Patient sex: M
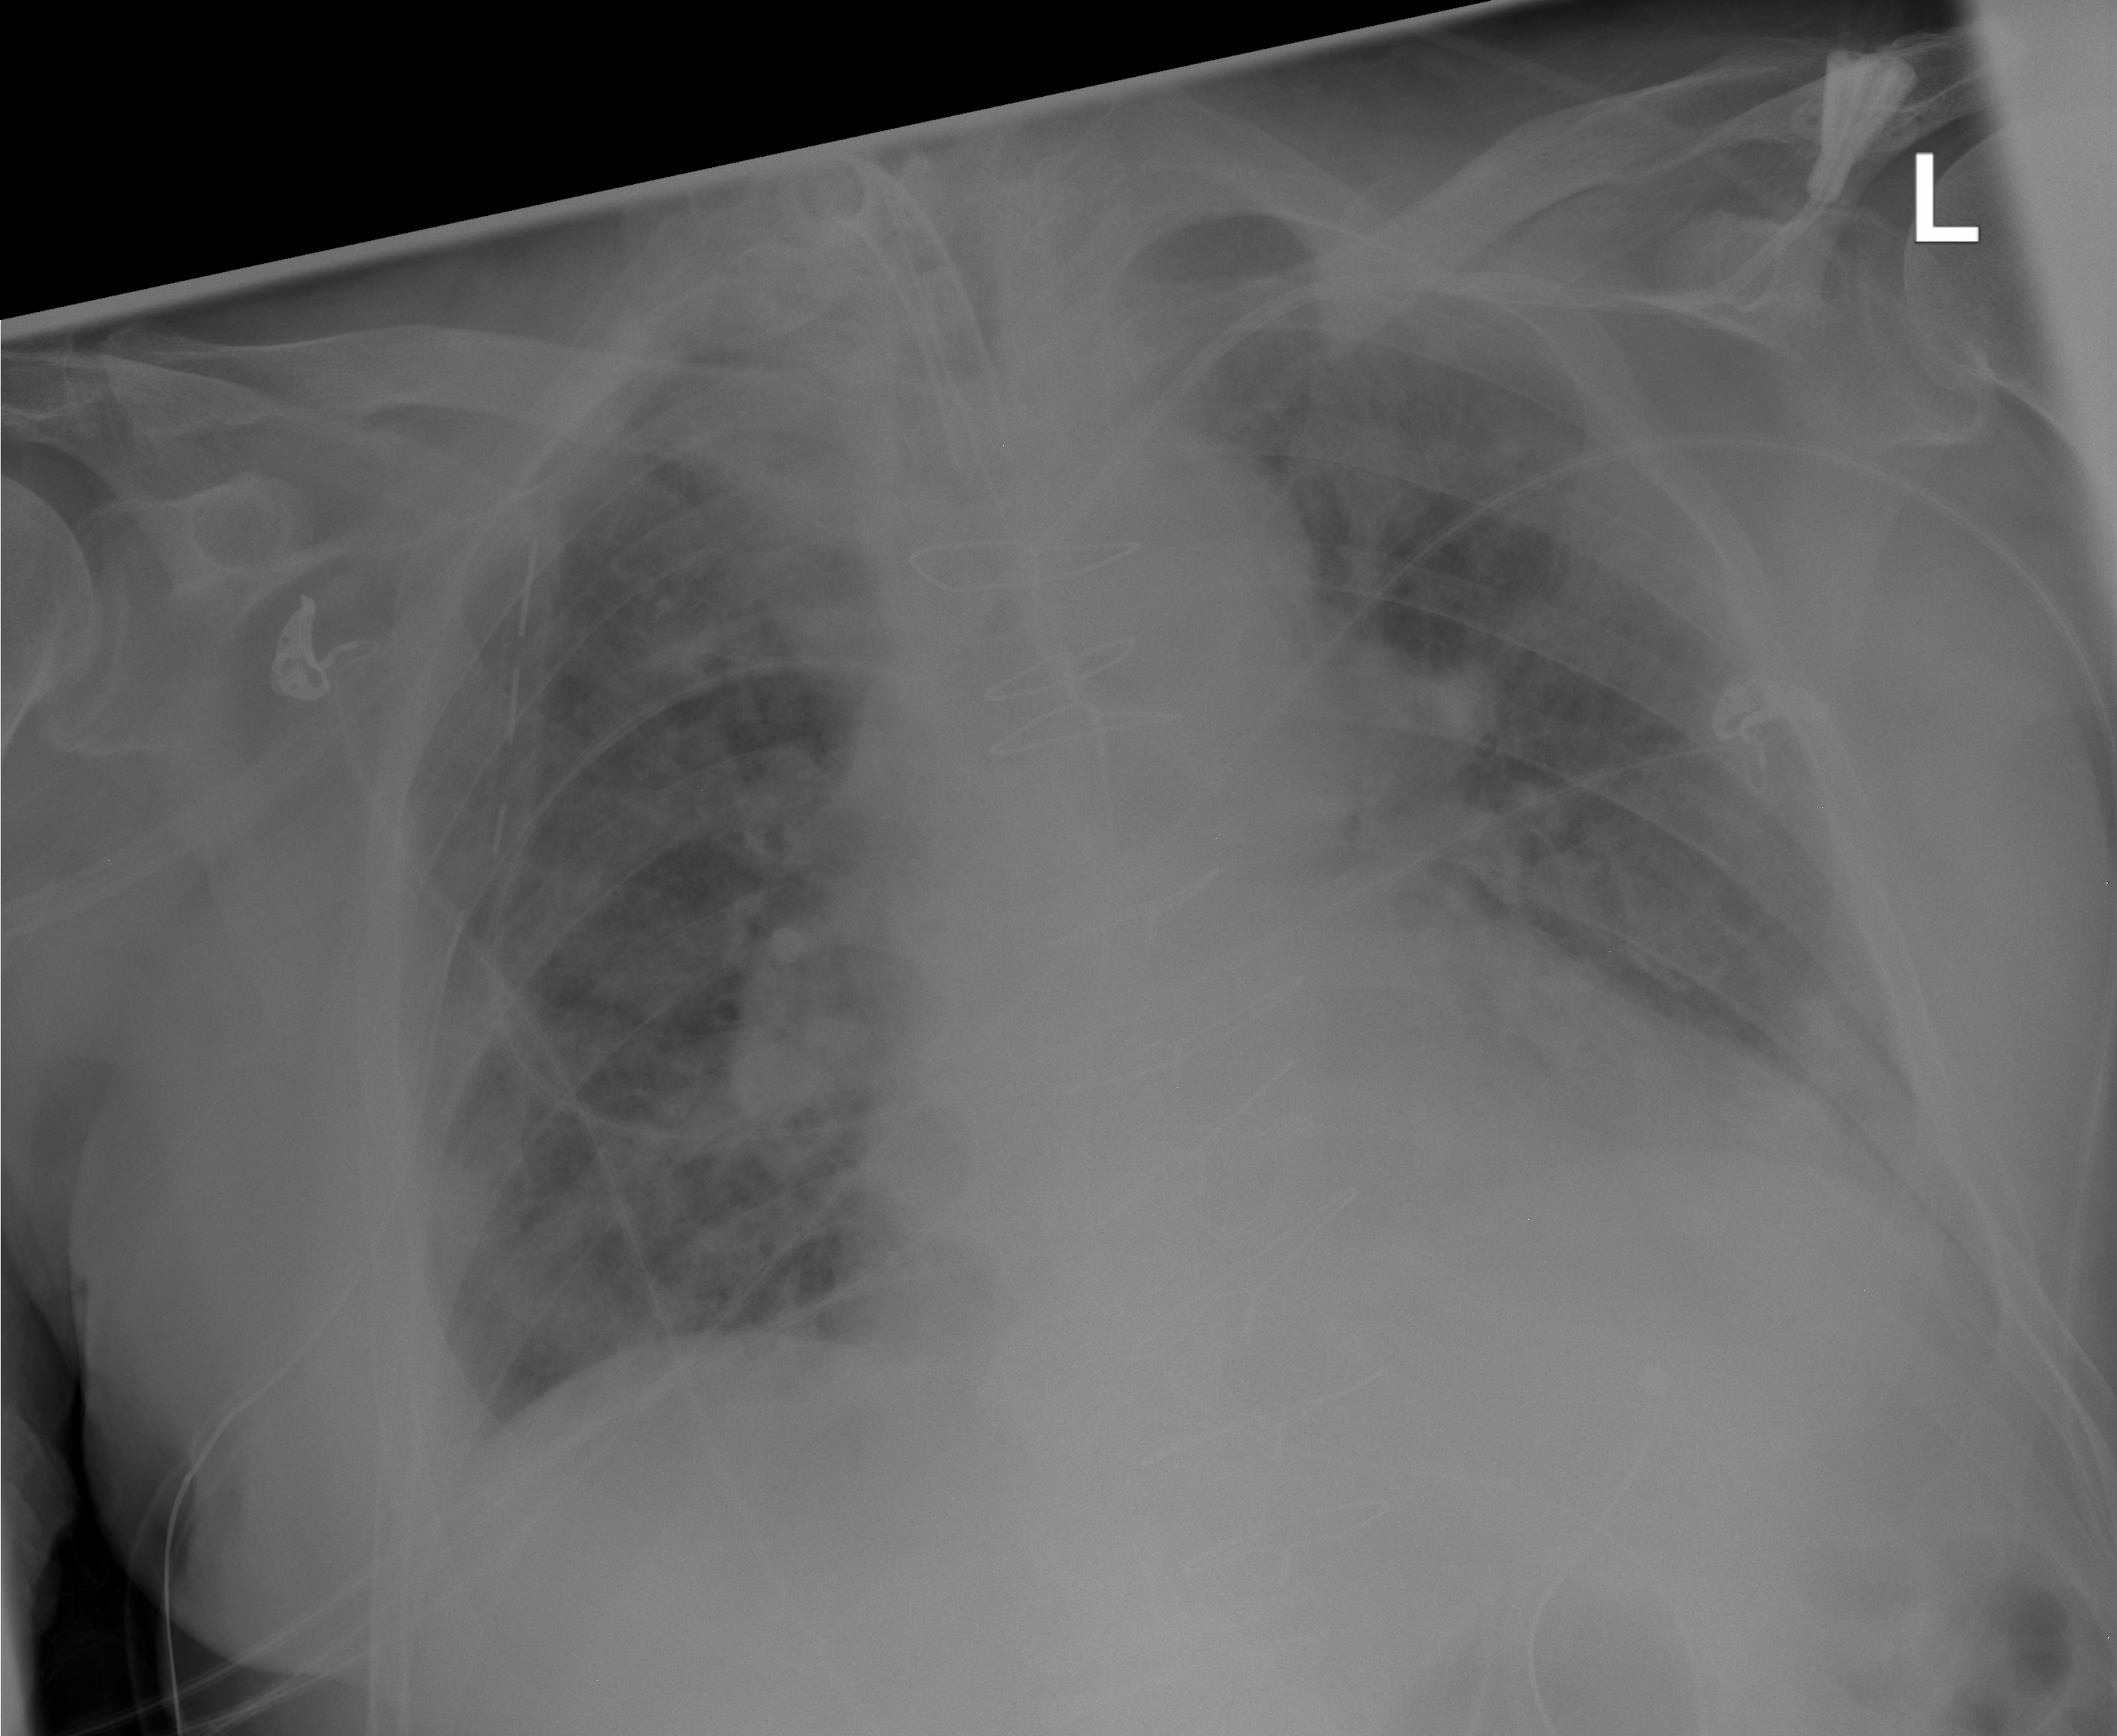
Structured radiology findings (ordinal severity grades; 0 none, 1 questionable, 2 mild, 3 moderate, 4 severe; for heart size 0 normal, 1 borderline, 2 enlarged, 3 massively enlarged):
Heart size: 2
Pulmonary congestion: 3
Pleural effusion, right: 0
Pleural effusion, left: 2
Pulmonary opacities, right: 2
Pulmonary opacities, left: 2
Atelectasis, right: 0
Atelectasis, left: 2